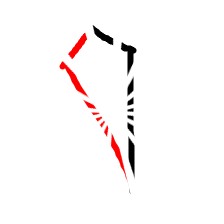
Shape: kite